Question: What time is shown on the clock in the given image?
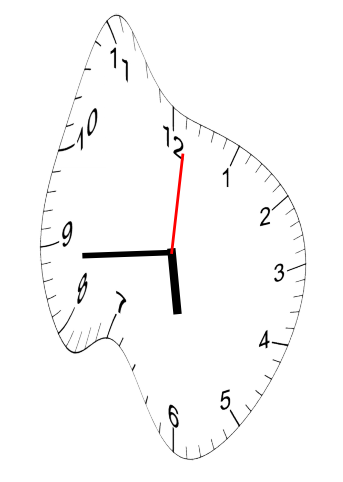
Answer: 05:44:01